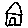
Label: house